Platform: macOS
Application: Chrome
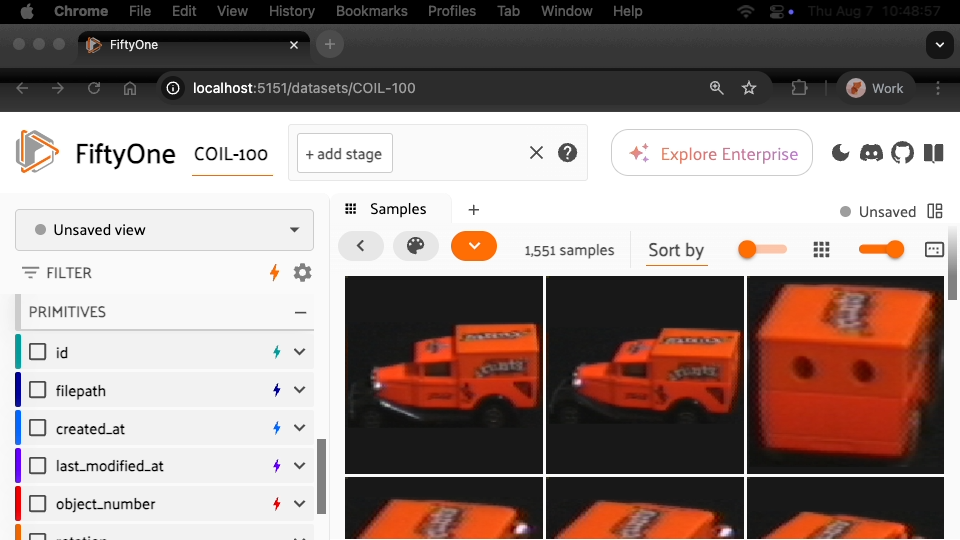
task_description: Open Sort by menu
action_type: click
element_info: Menu Item
steps_since_start: 1